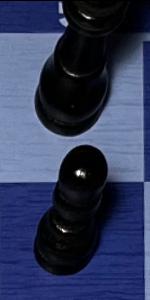
Label: Pawn_Black